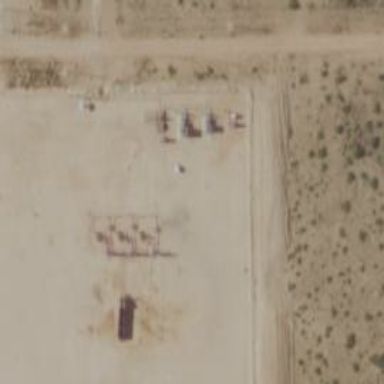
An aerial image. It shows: Petroleum well.